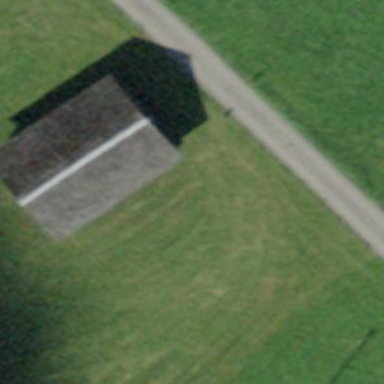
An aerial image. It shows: Barn.